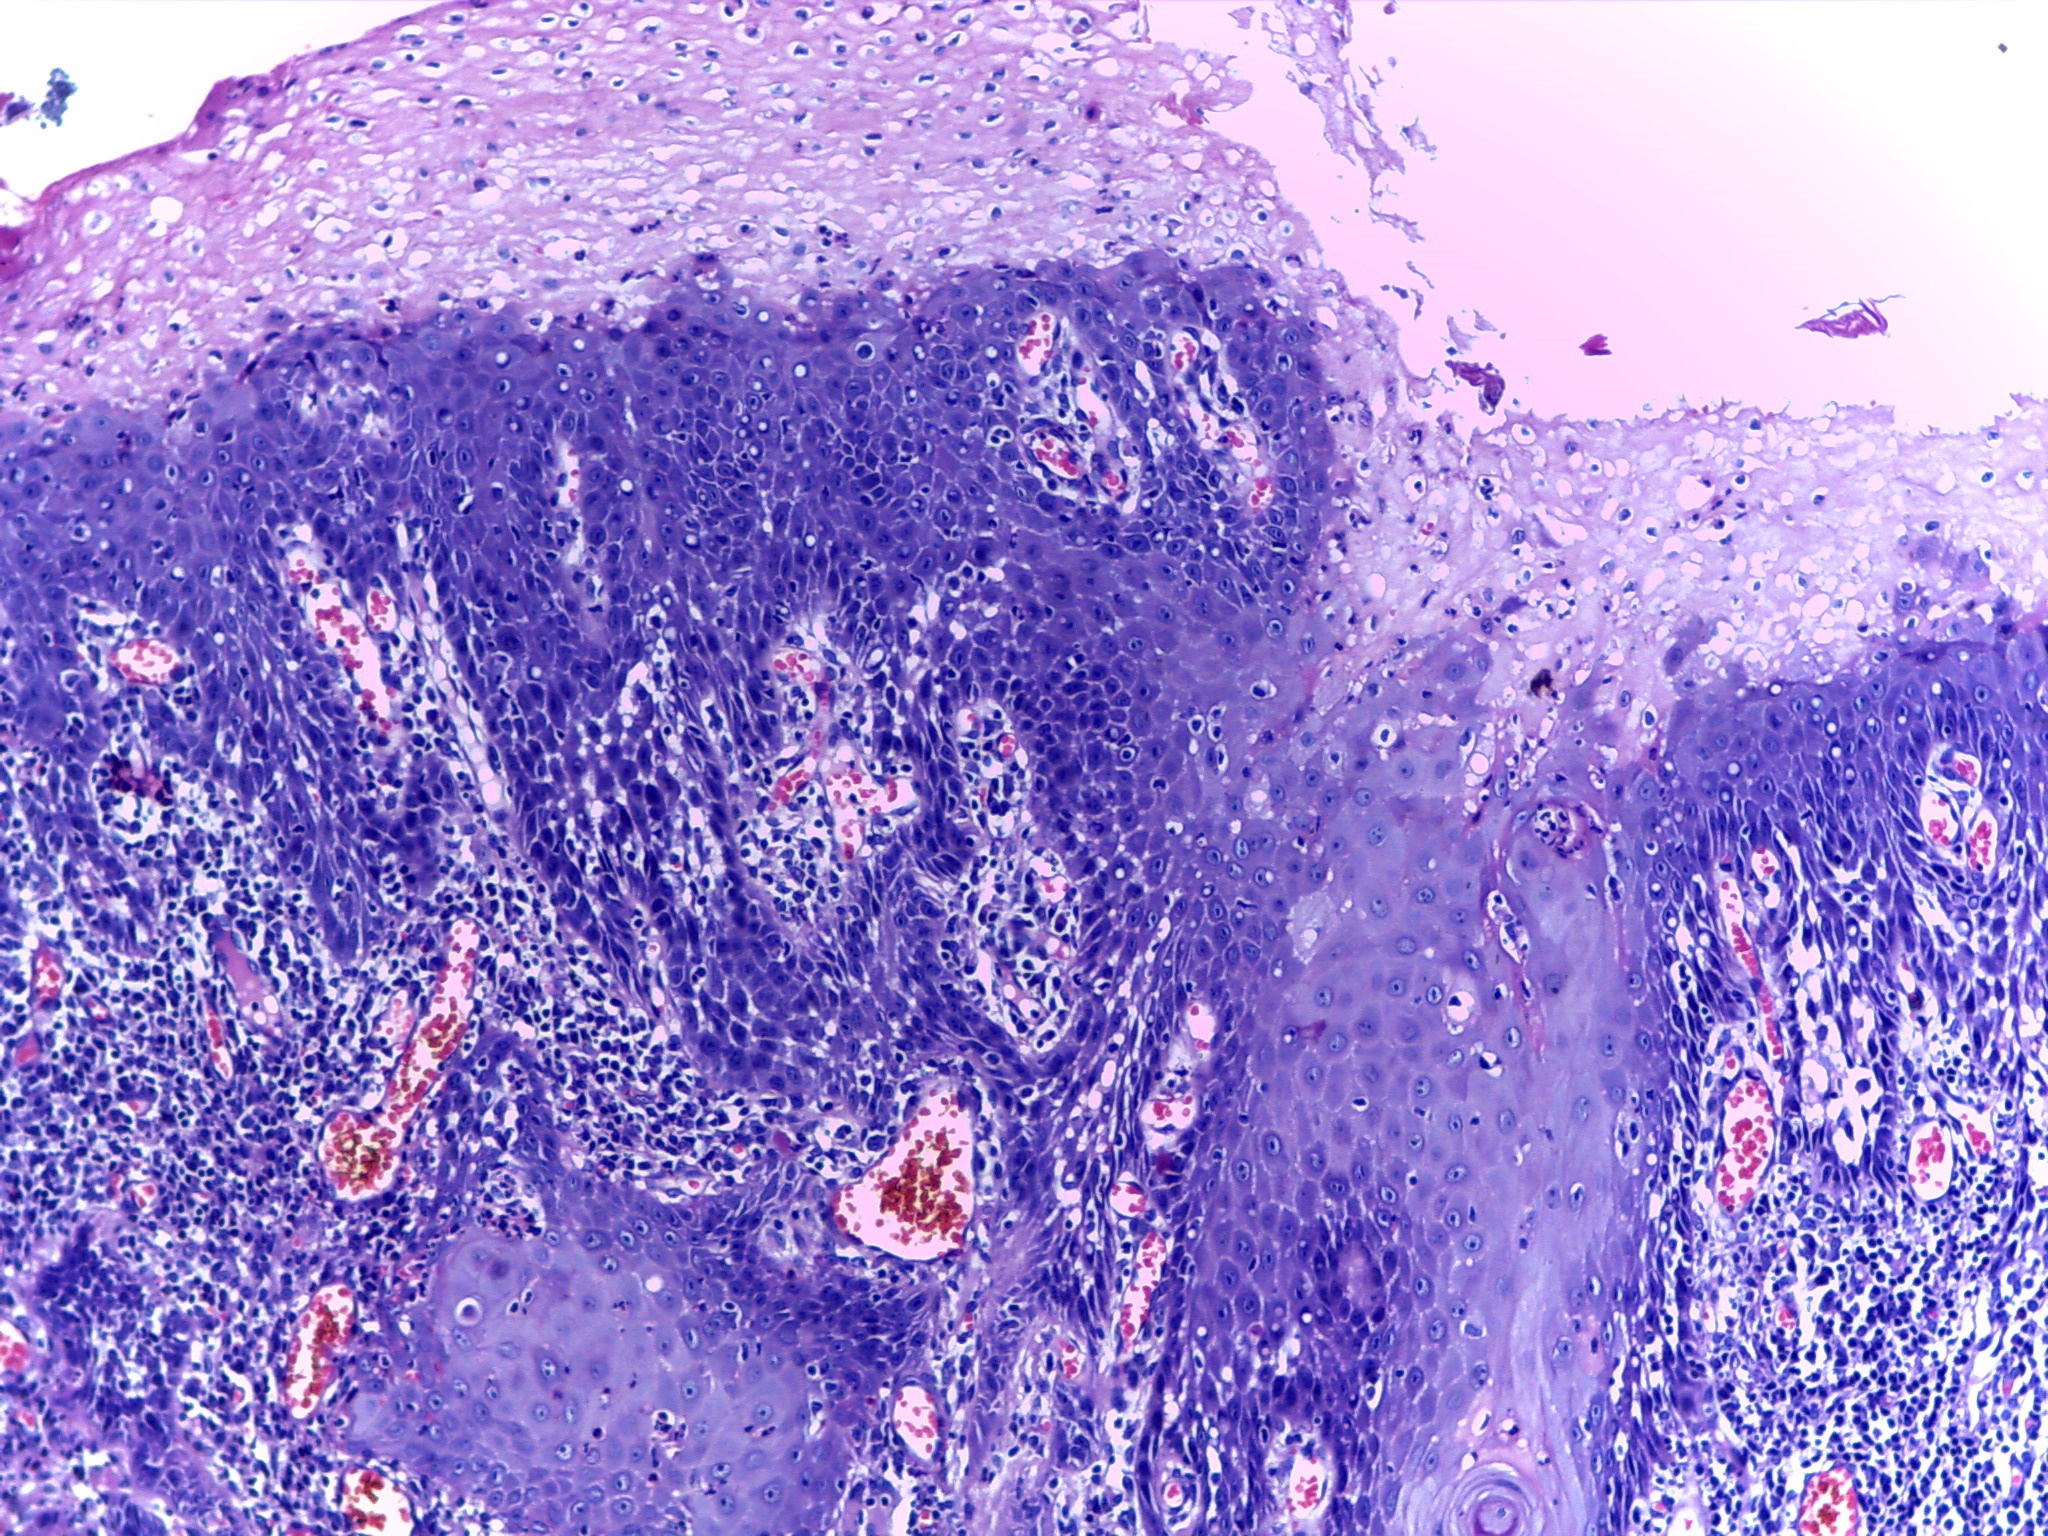
Diagnosis: OSCC